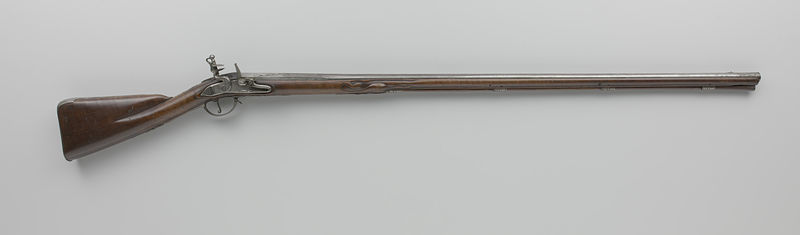
Titel: Vuursteenjachtgeweer
Künstler: Jan van (?-1729) Wijk
Standort: Amsterdam
Institution: Rijksmuseum
Schlagwörter: fusil, arme, guerre, mousquet